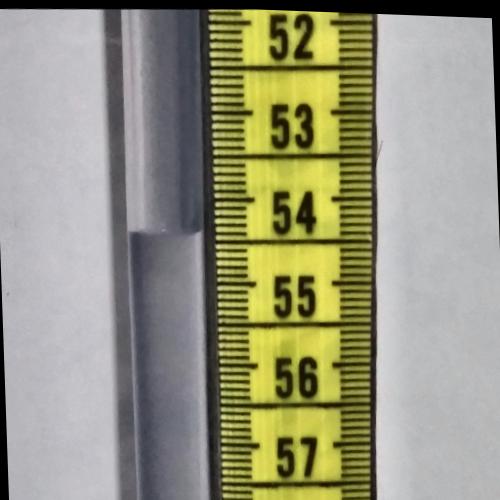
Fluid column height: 54.4 cm